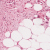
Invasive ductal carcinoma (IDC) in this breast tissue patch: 0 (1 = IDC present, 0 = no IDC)